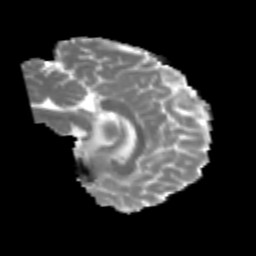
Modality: MD
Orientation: sagittal
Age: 23
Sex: male
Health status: healthy